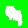
Digit: 9